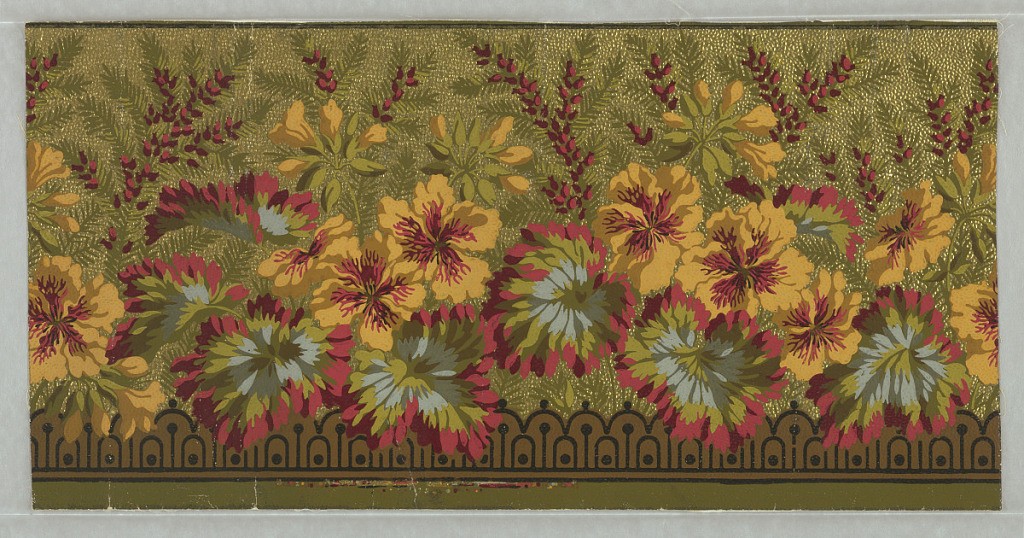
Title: Frieze
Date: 1880–1890
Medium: Machine-printed paper, embossed
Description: Simulates a border of flowering nasturtiums with a background of a row of profusely berried twigs. At the base there is a band simulating a low scalloped wire fence. From house built in 1812 in Burlington, Vermont. Aesthetic style.